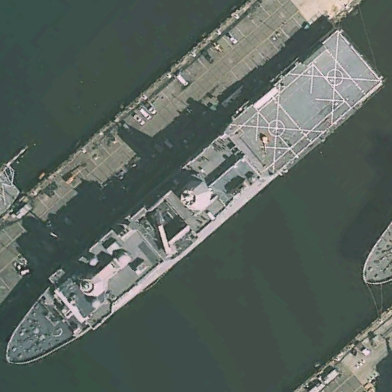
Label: San_Antonio-class_transport_dock